Current action and preconditions to check: path_clear

Your task: For each precondition in the list above, predict whether it will hold at this action.

Consider the current scene as observed from the mobile robot's camera, and analyze the predicted future states of all dynamic agents (e.g., people, animals, vehicles, or any moving entities) within the NEXT SECOND.

IMPORTANT: Only answer "very likely" if you are absolutely certain—based on strong, clear evidence—that a dynamic agent will violate the precondition in the predicted future state. Do NOT answer "very likely" for unlikely, ambiguous, or low-probability risks.

Ask yourself for each precondition: Is there a high probability, with clear and convincing evidence, that the predicted future states of any dynamic agent will interfere with the predicted future state of the currently executing action within the NEXT SECOND, causing that precondition to fail?

Assess the risk level based on these predictions. Use "likely" or "very likely" if motions create a clear risk of interference.

Use "neutral" or "improbable" if agents are nearby but their predicted paths are clearly diverging or non-conflicting.

Failure Risk Categories: "very improbable", "improbable", "neutral", "likely", "very likely"

Answer Format: Output ONLY the probability_of_failure value from these categories: "very improbable", "improbable", "neutral", "likely", "very likely"

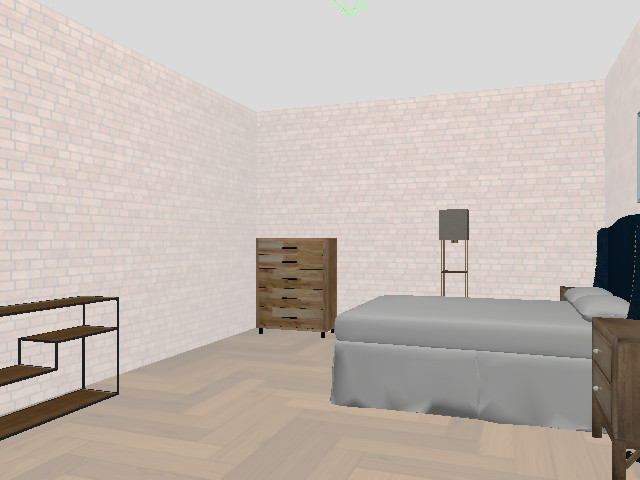

Answer: very improbable